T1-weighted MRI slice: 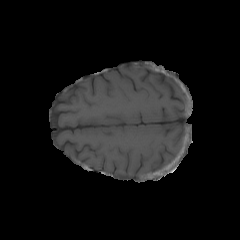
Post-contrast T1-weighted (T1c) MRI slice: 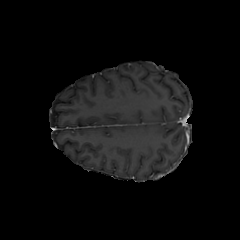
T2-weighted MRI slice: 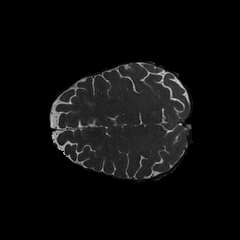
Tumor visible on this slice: no